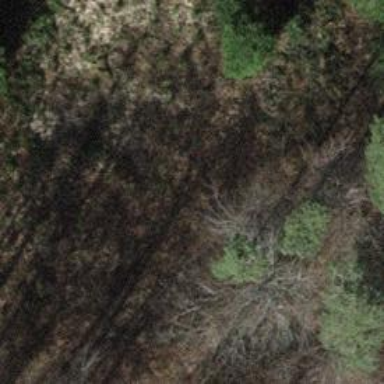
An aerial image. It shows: Unpaved track road with grade3 tracktype.